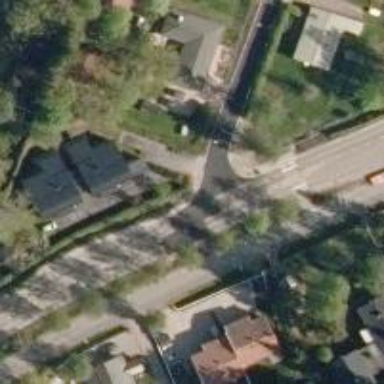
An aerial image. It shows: Informal crossing.